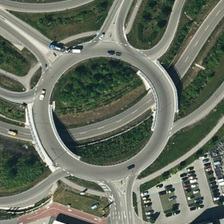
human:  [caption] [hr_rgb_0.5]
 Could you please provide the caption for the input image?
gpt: they are gray roads, green trees and grassland, and in many colors cars .

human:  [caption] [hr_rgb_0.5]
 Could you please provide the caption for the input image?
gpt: they are gray roads, green trees and grassland, and in many colors cars .

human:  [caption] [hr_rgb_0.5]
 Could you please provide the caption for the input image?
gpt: there are roads, grassland, cars and trees .

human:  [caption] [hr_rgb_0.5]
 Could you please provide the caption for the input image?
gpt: there are roads, grassland, cars and trees .

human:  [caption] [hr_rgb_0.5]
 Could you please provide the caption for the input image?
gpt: there are roads, grassland, cars and trees .